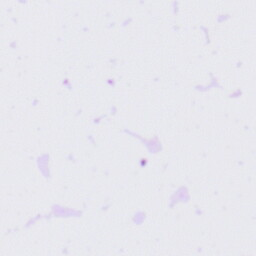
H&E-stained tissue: Tonsil